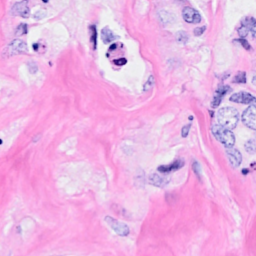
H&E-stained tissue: Breast